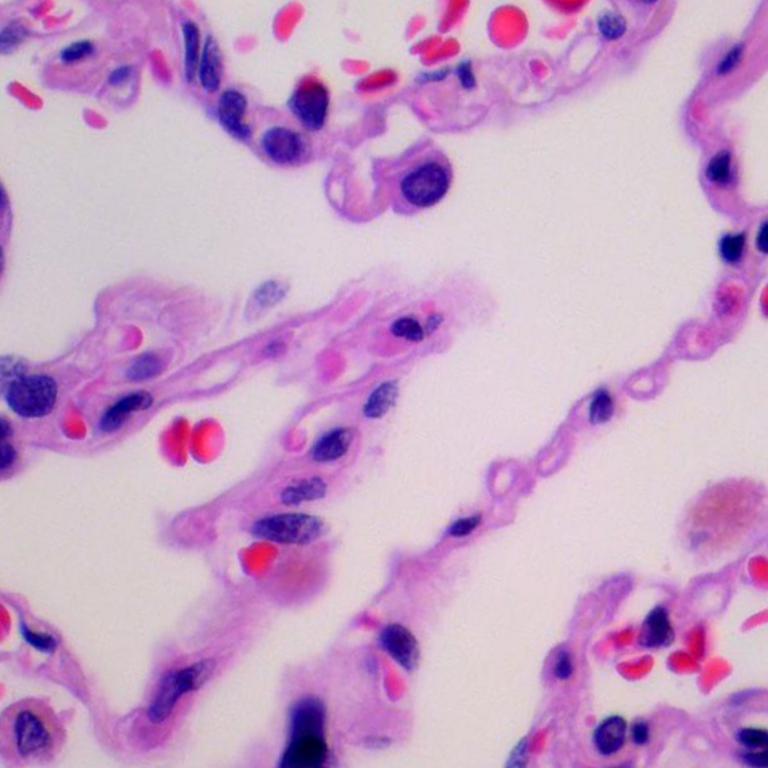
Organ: lung
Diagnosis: benign